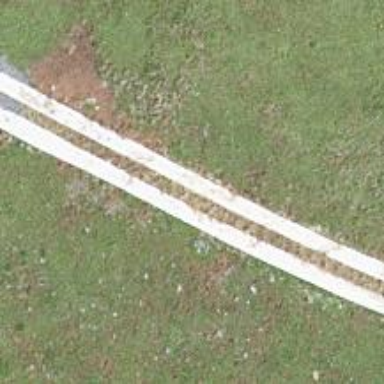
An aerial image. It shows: Track road with grade3 tracktype.